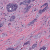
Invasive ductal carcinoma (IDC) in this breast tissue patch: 0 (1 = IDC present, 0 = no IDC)